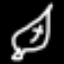
Label: leaf